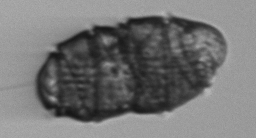
Label: Margalefidinium